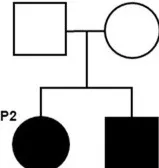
Molecular findings in the investigated pedigree. (A) Pedigree of the family. Black symbols indicate the affected probands (patient 1: "P1" and patient 2: "P2") carrying the described ATP2A1 variants.
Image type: radiology (x_ray)